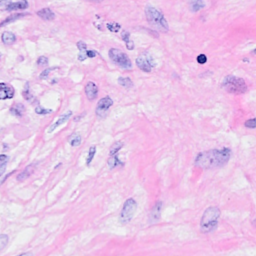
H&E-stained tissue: Breast